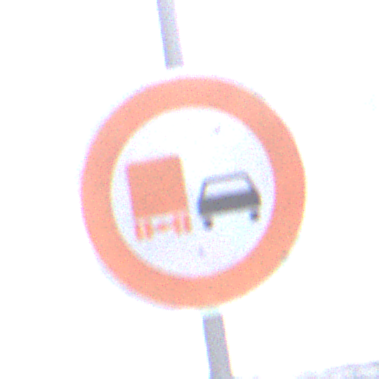
Verkehrszeichen: UeberholverbotKraftfahrzeuge
Umgebung: Outdoor, Suburban
Tageszeit: MorningAfternoon
Wetter: PartlyCloudy
Licht: Natural
Jahreszeit: NotSpecified
Kontrast: LowContrast